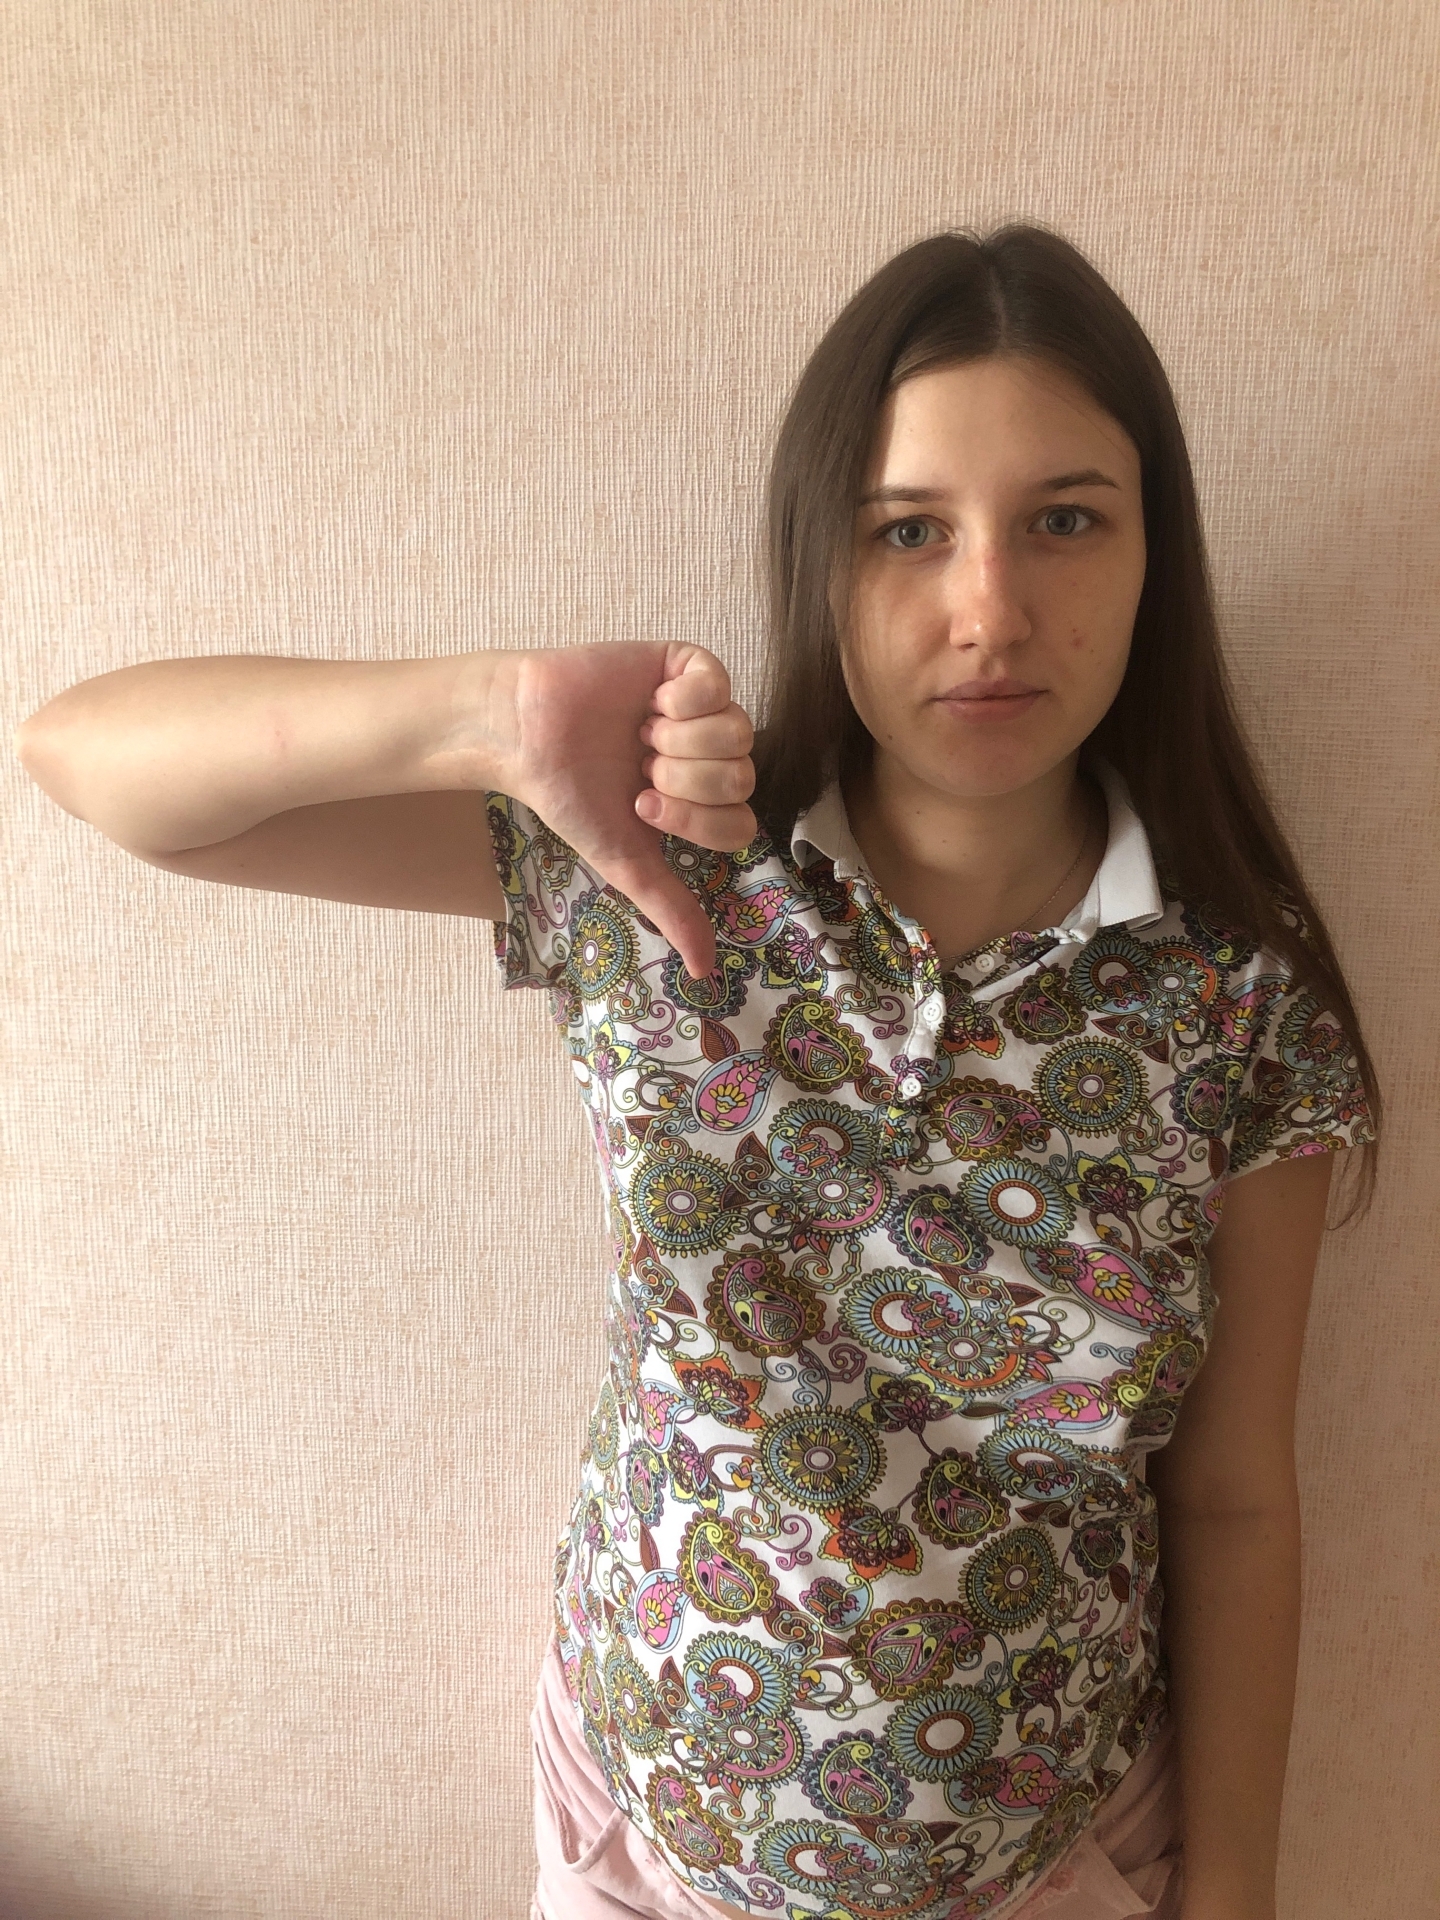
Label: clear